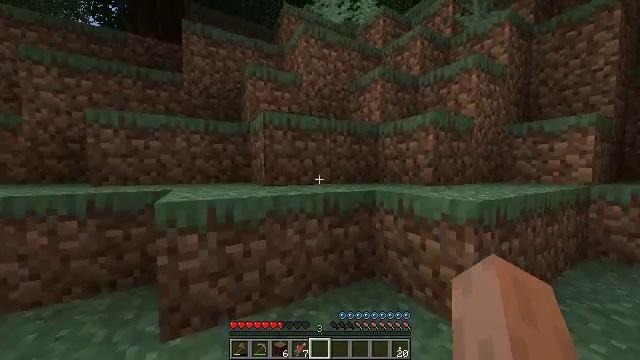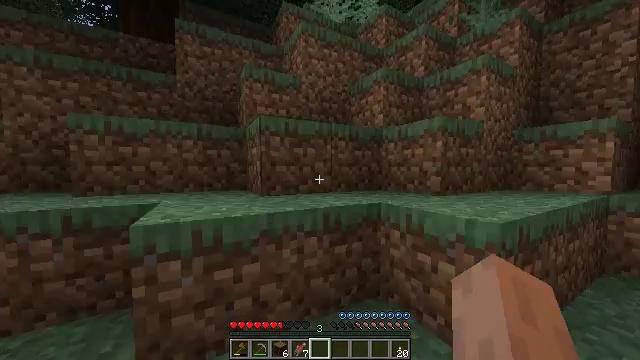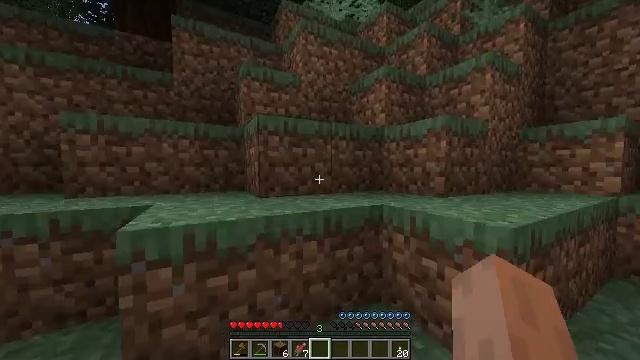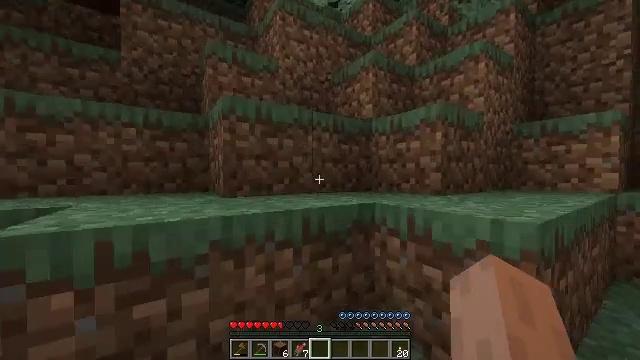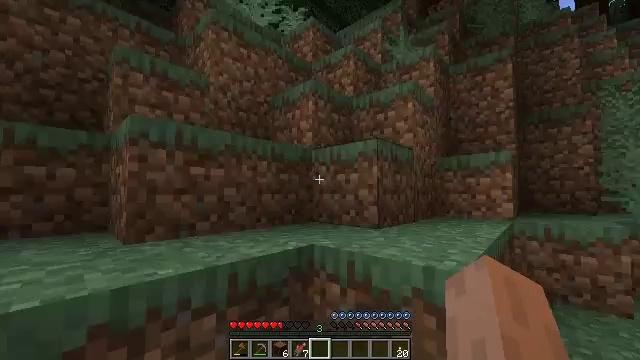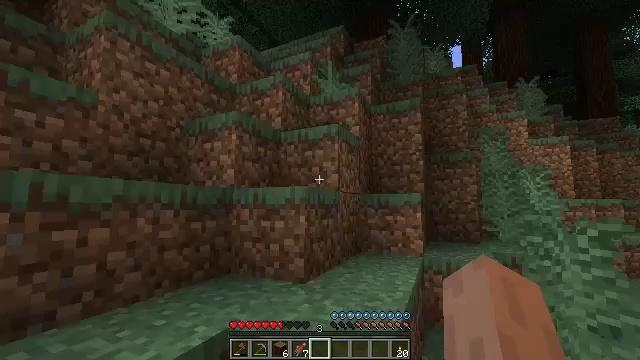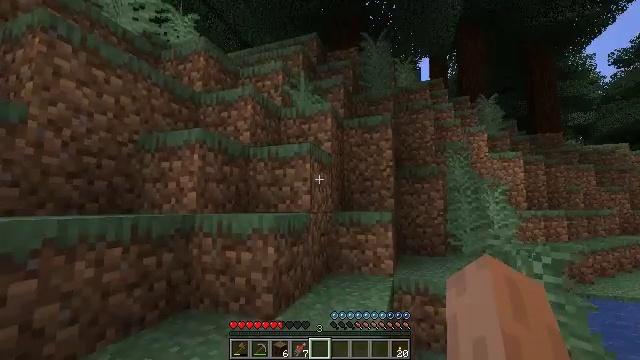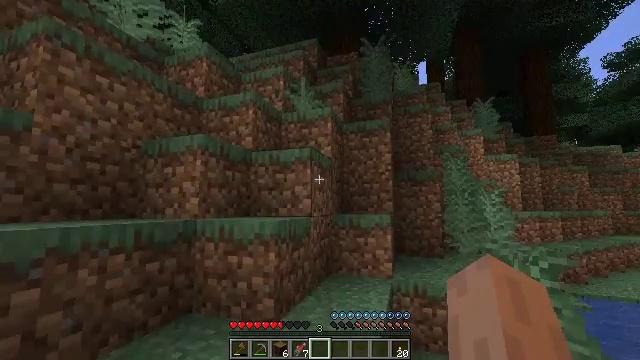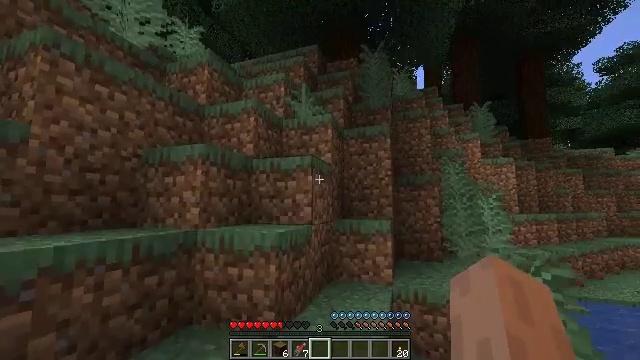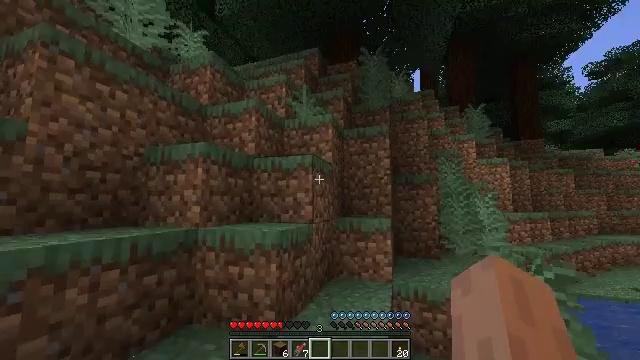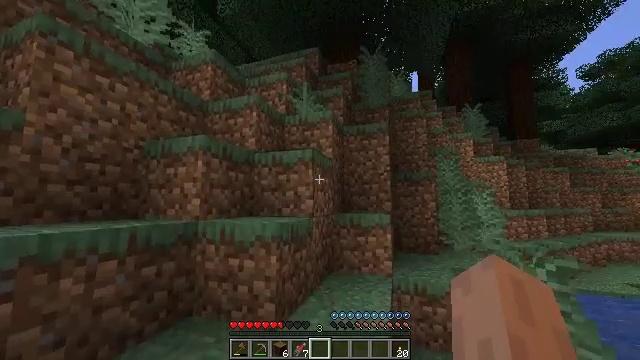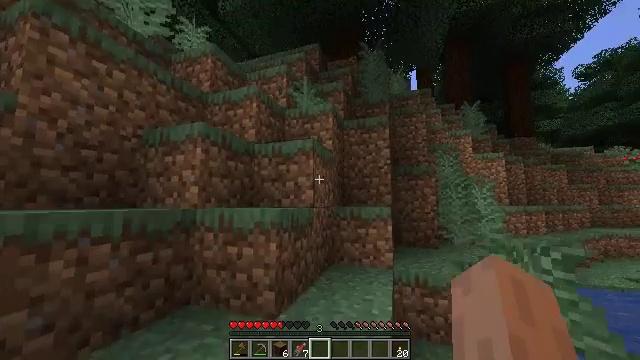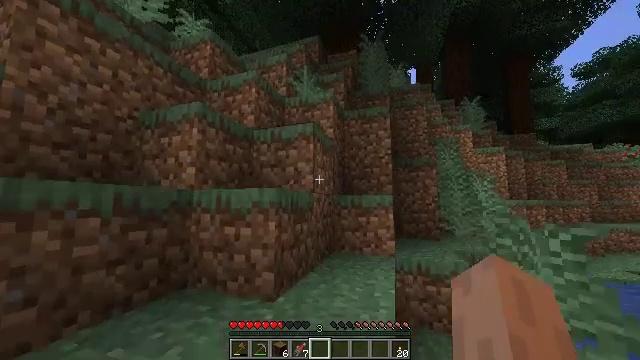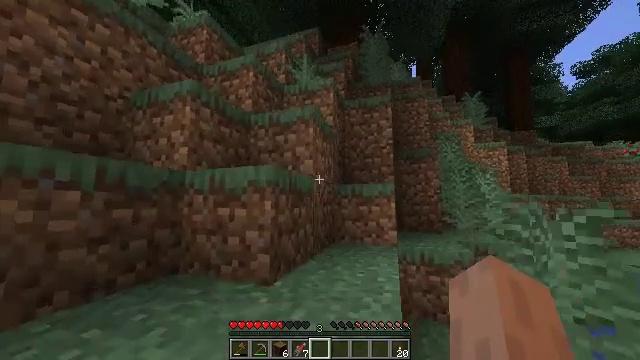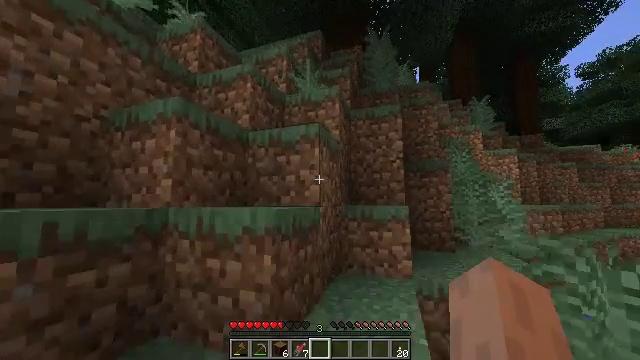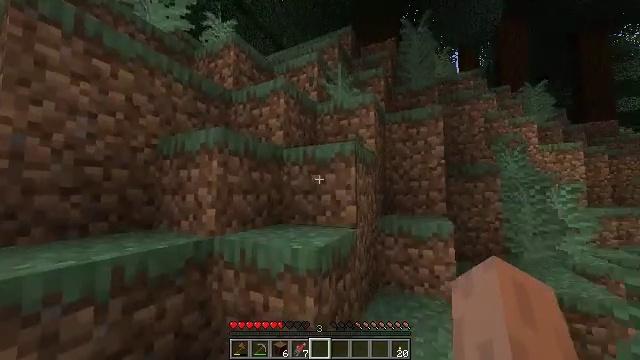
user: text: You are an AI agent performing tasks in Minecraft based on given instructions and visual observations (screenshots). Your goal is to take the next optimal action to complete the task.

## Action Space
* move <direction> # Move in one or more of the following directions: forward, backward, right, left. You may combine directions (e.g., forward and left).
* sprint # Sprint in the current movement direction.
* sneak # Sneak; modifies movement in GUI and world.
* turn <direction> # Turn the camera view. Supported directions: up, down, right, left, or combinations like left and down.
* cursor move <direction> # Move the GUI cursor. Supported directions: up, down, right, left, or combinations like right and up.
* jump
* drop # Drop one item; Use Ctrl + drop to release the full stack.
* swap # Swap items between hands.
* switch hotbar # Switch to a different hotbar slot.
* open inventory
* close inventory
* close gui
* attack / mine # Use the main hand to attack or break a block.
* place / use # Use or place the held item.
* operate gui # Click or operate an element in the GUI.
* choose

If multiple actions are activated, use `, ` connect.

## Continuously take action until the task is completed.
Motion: motion action
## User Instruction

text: Remove a spruce sapling from the inventory.
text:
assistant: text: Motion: move forward, sprint, jump
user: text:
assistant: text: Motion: move forward, sprint, jump
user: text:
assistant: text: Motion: move forward, sprint, turn right and up, jump
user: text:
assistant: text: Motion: move forward, sprint, turn right and up, jump
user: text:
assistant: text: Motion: move forward, sprint, turn right and up, jump
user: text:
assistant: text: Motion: move forward, sprint, turn right, jump
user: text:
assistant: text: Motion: move forward, sprint, jump
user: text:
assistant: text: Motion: move forward, sprint, jump
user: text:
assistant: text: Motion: move forward, sprint, jump
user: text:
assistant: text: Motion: move forward, sprint, jump
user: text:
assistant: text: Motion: move forward, sprint, jump
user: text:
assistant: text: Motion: move forward, sprint, jump
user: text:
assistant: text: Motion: move forward, sprint, jump
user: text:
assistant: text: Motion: move forward, sprint, jump
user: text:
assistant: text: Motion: move forward, sprint, turn left and down, jump
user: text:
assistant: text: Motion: move forward, sprint, turn left, jump
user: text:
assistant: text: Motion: move forward, sprint, turn left, jump
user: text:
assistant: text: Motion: move forward, sprint, turn left and down, jump
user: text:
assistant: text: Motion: move forward, sprint, turn left, jump
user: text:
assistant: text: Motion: move forward, sprint, turn left, jump
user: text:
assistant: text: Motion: move forward, sprint, jump
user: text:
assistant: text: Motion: move forward, sprint, turn left, jump
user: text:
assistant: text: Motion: move forward, sprint, turn left and down, jump
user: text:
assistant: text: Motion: move forward, sprint, turn left and down, jump
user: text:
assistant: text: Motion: move forward, sprint, turn left, jump
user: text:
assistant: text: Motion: move forward, sprint, turn left, jump
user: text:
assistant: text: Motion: move forward, sprint, jump
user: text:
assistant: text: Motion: move forward, sprint, jump
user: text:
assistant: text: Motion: move forward, sprint, turn left and down, jump
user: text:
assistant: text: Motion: move forward, sprint, turn left and down, jump